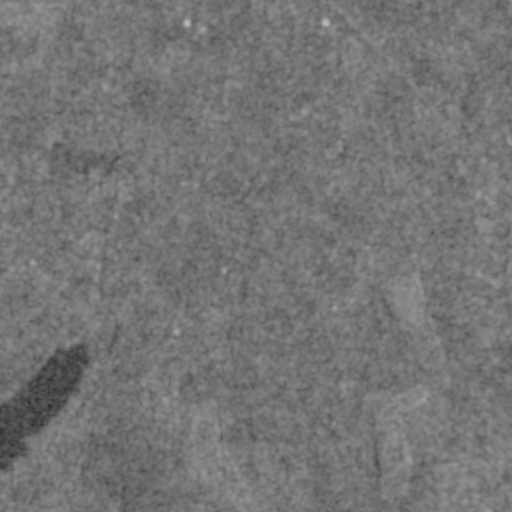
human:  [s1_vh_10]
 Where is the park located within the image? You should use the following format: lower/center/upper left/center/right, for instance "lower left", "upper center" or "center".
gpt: The park is located in the upper left of the image.
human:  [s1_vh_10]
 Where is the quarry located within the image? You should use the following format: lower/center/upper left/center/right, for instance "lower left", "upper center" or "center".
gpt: The quarry is located in the center left of the image.
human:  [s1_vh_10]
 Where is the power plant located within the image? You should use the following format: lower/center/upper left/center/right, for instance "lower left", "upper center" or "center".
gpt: There is no power plant in the image.

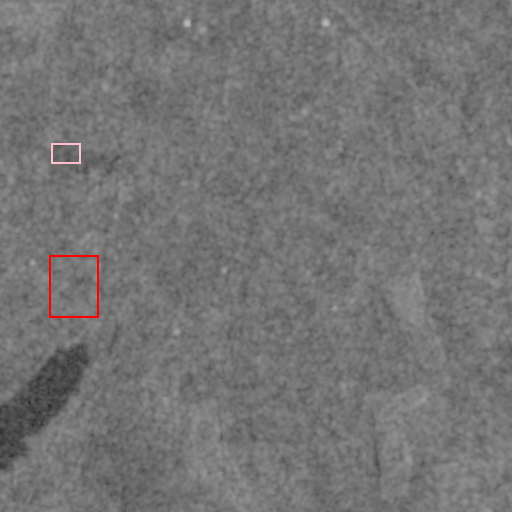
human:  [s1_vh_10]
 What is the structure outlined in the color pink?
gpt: The structure outlined in pink is a park.
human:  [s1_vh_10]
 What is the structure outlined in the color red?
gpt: The structure outlined in red is a quarry.
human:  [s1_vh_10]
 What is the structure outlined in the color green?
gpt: There is no green outline.